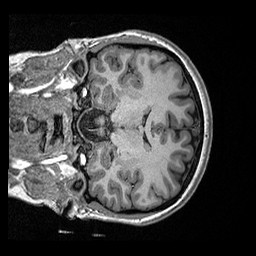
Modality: T1w
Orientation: coronal
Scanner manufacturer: ge
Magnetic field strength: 3 T
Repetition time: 2.349 s
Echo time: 0.002968 s